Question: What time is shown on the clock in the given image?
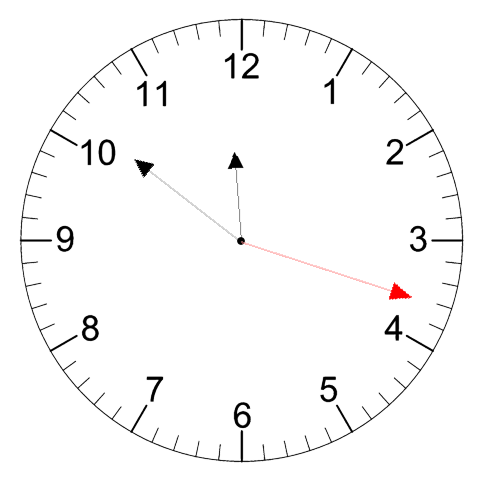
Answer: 11:51:18